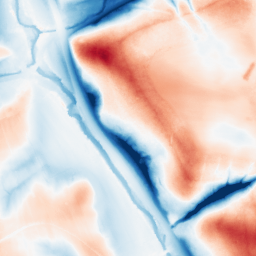
Category: classical
Decomposition family: gaussian
Decomposition parameters: sigma: 20
Upsampling method: lanczos
Upsampling parameters: scale: 2
Upsampling scale: 2